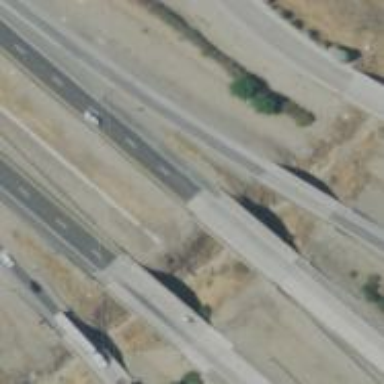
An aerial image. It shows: Motorway bridge.